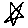
Label: star